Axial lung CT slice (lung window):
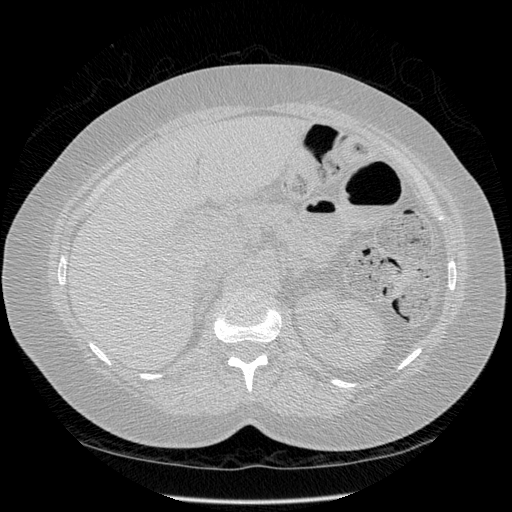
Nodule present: no